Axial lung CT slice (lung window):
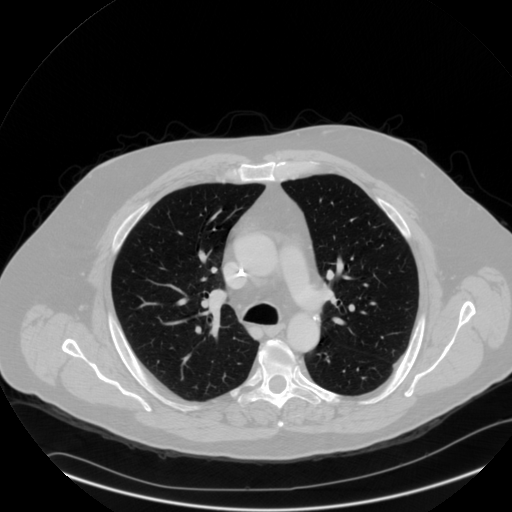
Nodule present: no